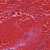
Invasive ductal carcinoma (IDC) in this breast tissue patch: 0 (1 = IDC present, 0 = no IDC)